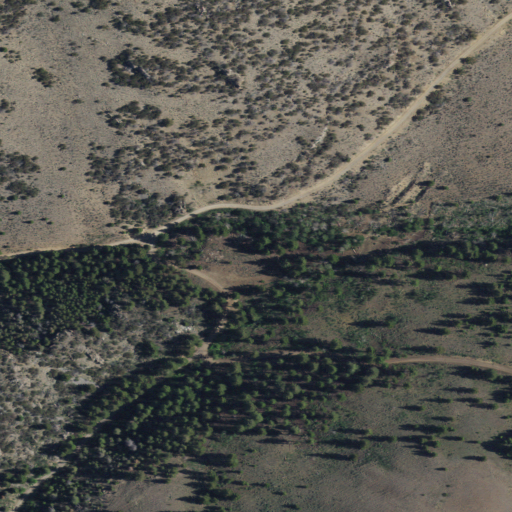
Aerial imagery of valley in Idaho named Chimney Gulch containing shrub and evergreen forest